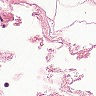
Metastatic tissue present: no